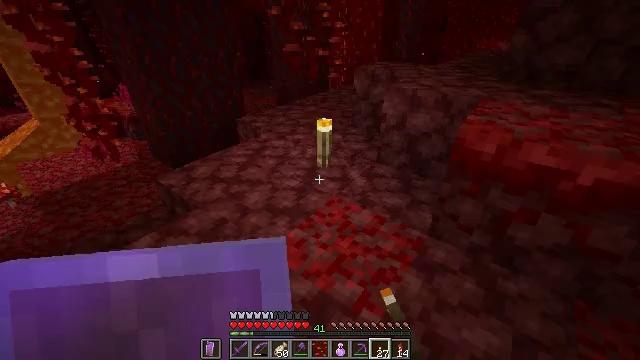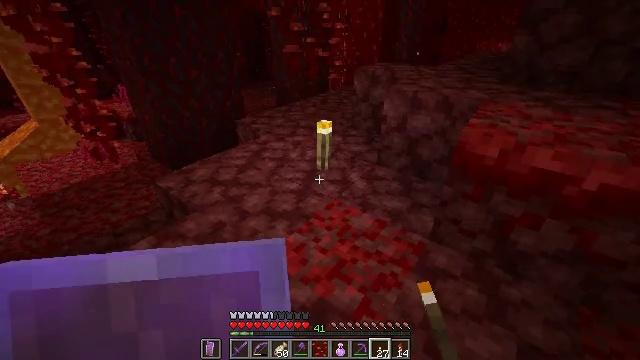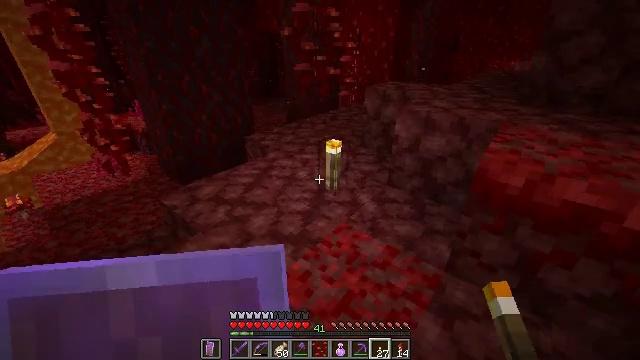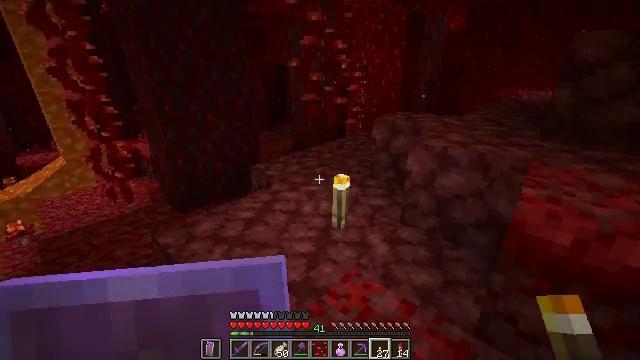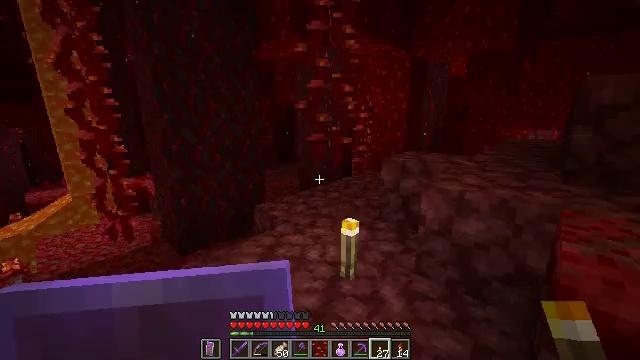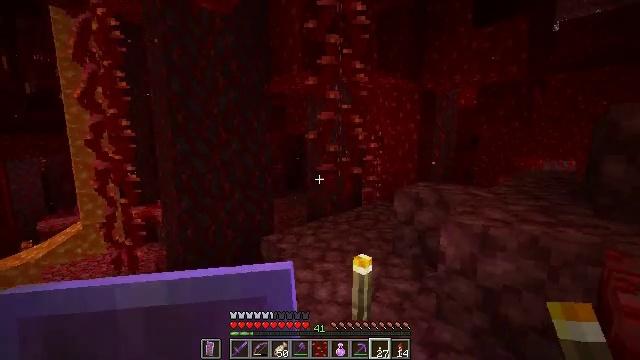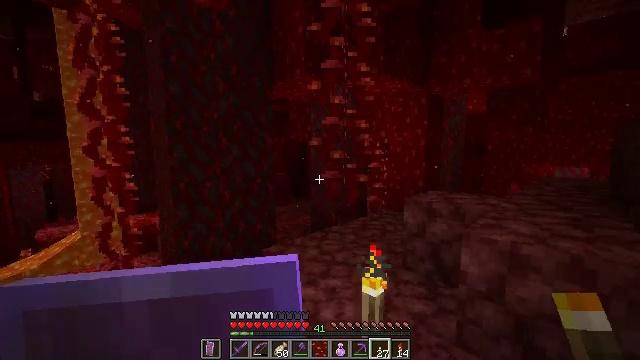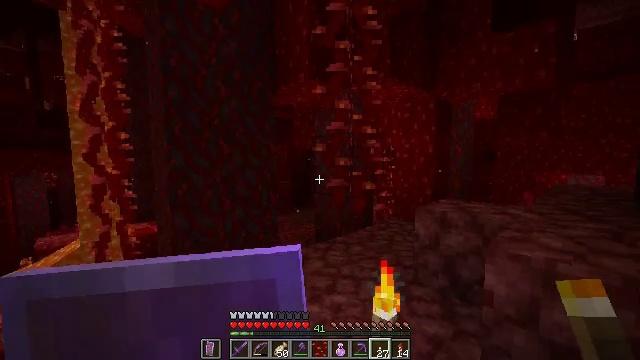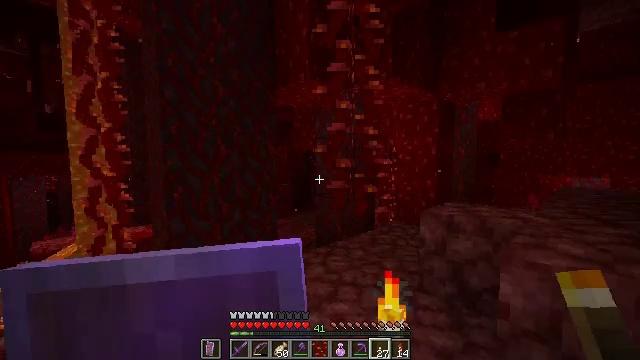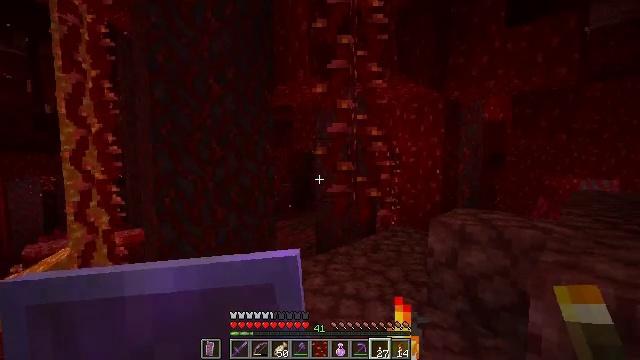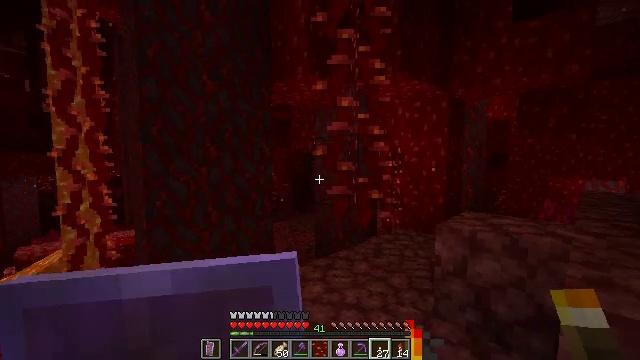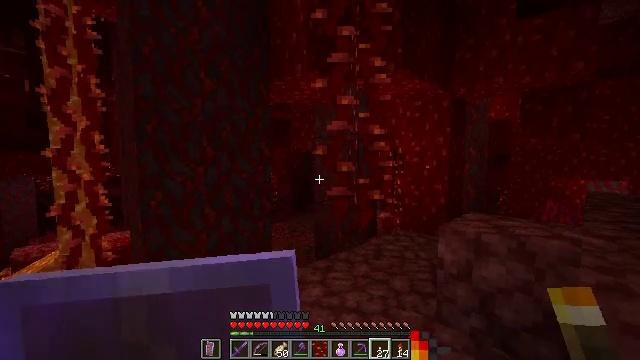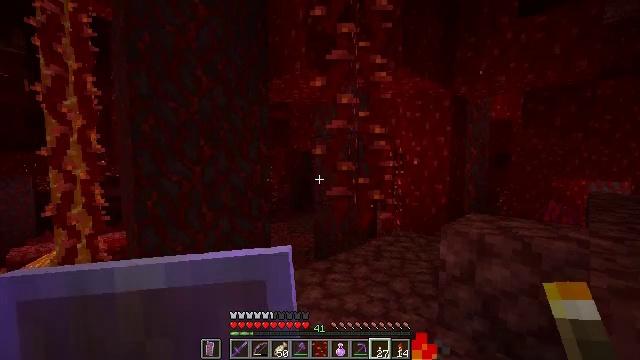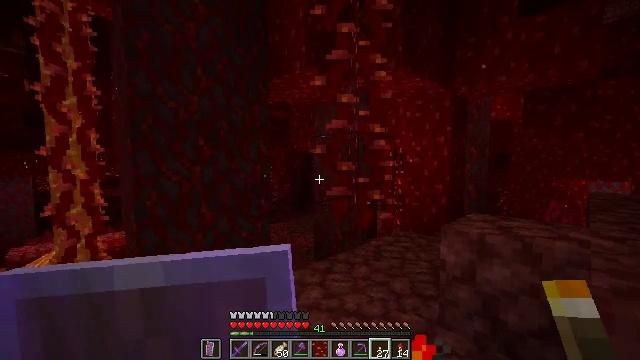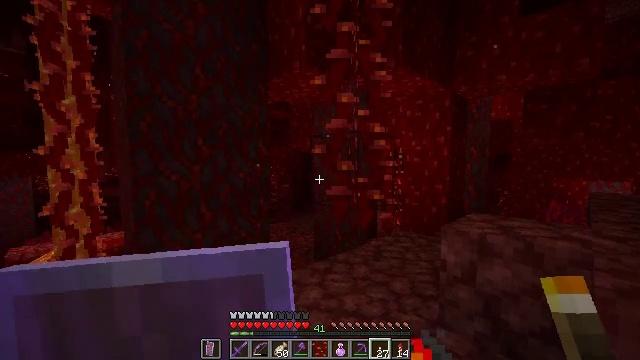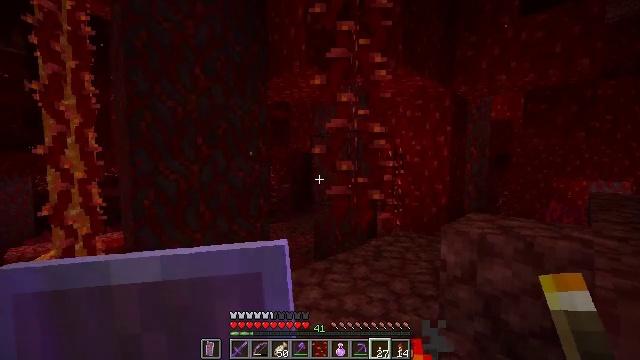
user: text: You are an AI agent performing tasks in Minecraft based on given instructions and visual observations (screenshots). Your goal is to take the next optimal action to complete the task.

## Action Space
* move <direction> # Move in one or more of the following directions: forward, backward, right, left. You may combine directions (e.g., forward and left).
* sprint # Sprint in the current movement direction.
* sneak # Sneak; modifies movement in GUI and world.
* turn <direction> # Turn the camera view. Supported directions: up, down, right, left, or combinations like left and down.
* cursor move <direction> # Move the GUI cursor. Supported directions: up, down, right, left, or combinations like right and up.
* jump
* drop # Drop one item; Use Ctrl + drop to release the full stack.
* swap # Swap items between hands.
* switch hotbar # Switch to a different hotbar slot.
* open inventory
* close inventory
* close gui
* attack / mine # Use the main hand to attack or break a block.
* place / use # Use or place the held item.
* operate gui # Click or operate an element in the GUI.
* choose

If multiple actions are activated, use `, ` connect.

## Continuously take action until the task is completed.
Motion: motion action
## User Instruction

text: Remove weeping vines from the inventory.
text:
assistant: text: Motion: move forward
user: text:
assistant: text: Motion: move forward, turn left and up
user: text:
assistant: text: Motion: move forward, turn left and up
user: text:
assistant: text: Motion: move forward, turn left and up
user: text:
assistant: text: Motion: move forward, turn left and up
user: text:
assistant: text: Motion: move forward, turn up
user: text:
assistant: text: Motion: move forward, turn up
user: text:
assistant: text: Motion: move forward
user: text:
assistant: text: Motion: move forward
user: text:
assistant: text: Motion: no_op
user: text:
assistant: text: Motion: no_op
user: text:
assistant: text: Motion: no_op
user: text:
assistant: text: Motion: no_op
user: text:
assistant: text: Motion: no_op
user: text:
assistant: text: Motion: no_op
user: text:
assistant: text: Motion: no_op
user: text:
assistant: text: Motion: no_op
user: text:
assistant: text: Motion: no_op
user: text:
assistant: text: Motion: turn left and up
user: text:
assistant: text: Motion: turn left and up
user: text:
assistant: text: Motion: turn left and up
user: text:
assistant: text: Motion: turn up
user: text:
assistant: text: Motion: move left
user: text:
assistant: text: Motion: move left
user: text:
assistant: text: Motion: move left
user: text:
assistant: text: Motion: move left
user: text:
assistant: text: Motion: move left
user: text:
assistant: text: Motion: no_op
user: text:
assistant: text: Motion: no_op
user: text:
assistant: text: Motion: no_op